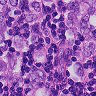
Metastatic tissue present: yes